Question: I'm designing the logic for aiming and shooting from the player in a 2D game. When the user clicks and drags on the screen, it is supposed to rotate around the sprite a line formed by 3 dots with the same angle as the player dragged so he can aim. Like in a bubble shooter.
The "Player" prefab has a child Object called "Sight" which is a transform with 4 dots sprites as child objects with their corresponding offsets, so rotating "Sight" will rotate the whole line.

In each Update loop I look, for the sight to rotate it according to the mouse position but it seems that the variable sight is null. I tried to get the object by tag, and having a public variable so I can assign the prefab from the inspector. Also I tried to grab only the transform component. I'm sure that is a pretty dumb issue but I can't see it. I would appreciate any help.
Aiming logic:
'''
public class PlayerShooting : MonoBehaviour {
public GameObject BulletPrefab;
public float coolDownTimer = 0.0f;
public float aimDistance = 0.5f;
private Vector2 originPoint = new Vector2 (0f,0f);
private Vector2 endPoint = new Vector2(0f,0f);
private bool dragging = false;
public GameObject sight;
// Update is called once per frame
void Update () {
// TOUCH DOWN
if (Input.GetMouseButtonDown(0) == true) {
originPoint = getPointInWorld(Input.mousePosition);
endPoint = originPoint;
dragging = true;
}
// TOUCH UP
if (Input.GetMouseButtonUp(0) == true) {
endPoint = getPointInWorld(Input.mousePosition);
dragging = false;
FireBullet();
}
// DRAGGING
if (dragging) {
endPoint = getPointInWorld(Input.mousePosition);
// AIM
// !!!: THIS IS THE ISSUE
sight = GameObject.Find("Player/Sight");
if (sight != null && endPoint != originPoint) {
Vector2 dir = originPoint - endPoint;
dir.Normalize();
float zAngle = Mathf.Atan2 (dir.y,dir.x) * Mathf.Rad2Deg - 90;
Quaternion newRotation = Quaternion.Euler(0,0,zAngle);
sight.transform.rotation = newRotation;
}
else
{
Debug.Log("Error: cannot aim because Sight was not instantiated");
}
}
}
void FireBullet (){
}
Vector2 getPointInWorld (Vector3 point){
Vector2 pos = Camera.main.ScreenToWorldPoint(point);
return pos;
}
}
'''
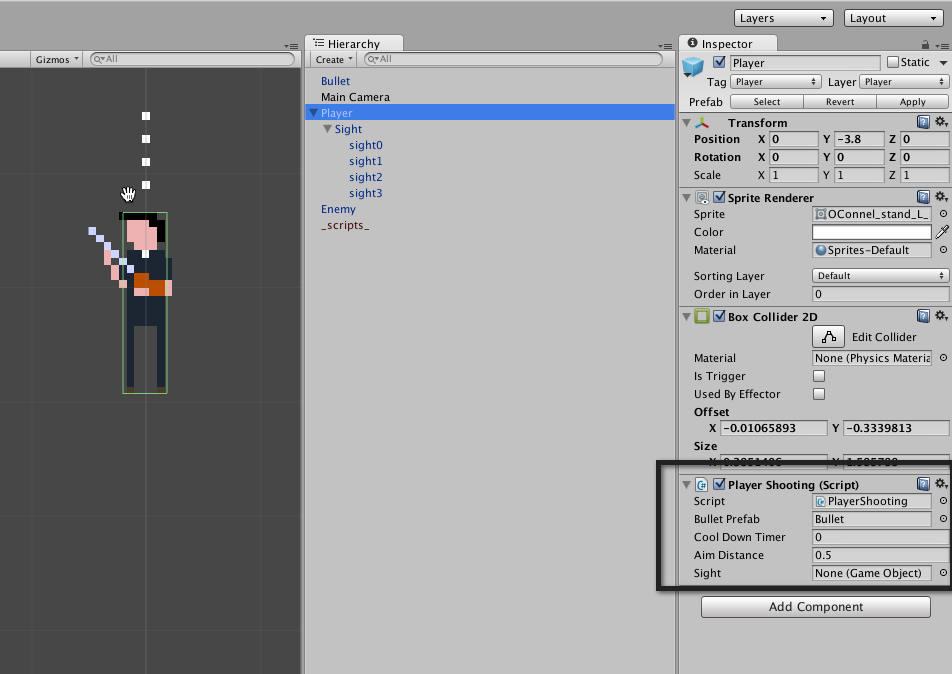
Answer: After taking a step back it seems that the no object could be assigned to the variable sight because the scene file was corrupt. It was clonned from a Bitbucket repository. The original approach Works fine and the instruction
'''
sight = GameObject.Find("Player/Sight");
'''
is able to find the object. I decided to assign it from the script and not from the editor so I can enable and disable the sight if the player is shooting or not.